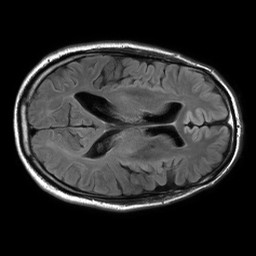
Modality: FLAIR
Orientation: axial
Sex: male
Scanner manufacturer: philips
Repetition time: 11 s
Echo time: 0.125 s